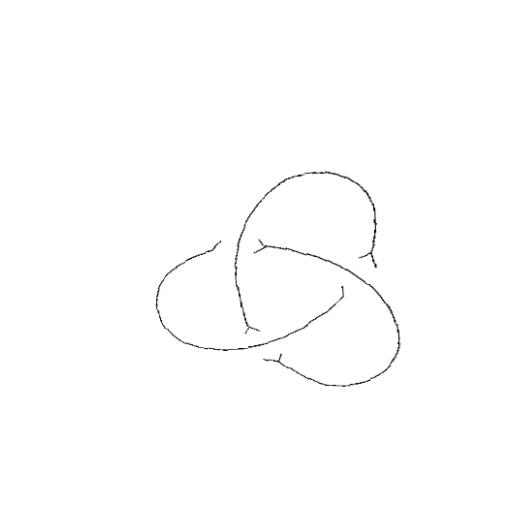
Crossing number: 3